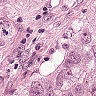
Metastatic tissue present: yes